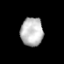
Tissue: prostate
Cell type: Epithelial cells
Senescence score: 0.7362
Nuclear area (px): 627
Mean DAPI intensity: 187.226